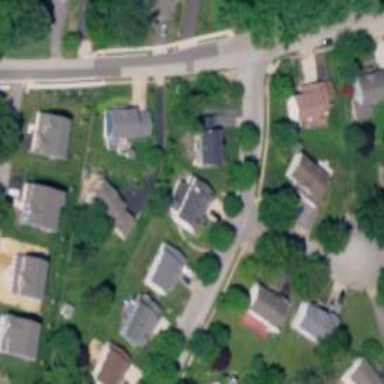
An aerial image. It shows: Driveway.